Question: I am getting this from googles calendar, hopefully you can see the image:

When looking specifically at the and parts, those look like 'Spinner's, but I could be completely wrong. I would like to do that, essentially what the Calendar in ICS does with 'Spinner's. I put the users date in it, then user clicks and a datepicker pops up. Problem is, I dont see anything that allows me to just set text in it. How can I set it to text without expanding? Thanks in advance.
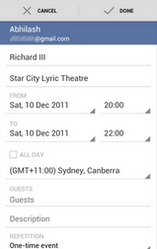
Answer: They don't use a 'Spinner', but a 'Button' that looks like a 'Spinner'. Take a look to the <URL> files of the app.